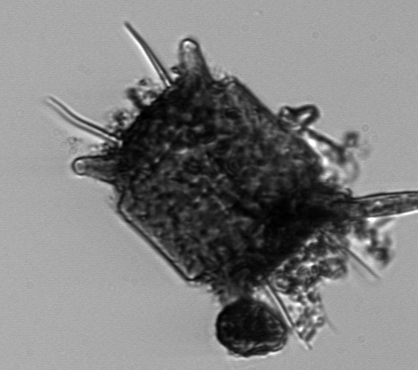
Label: Odontella